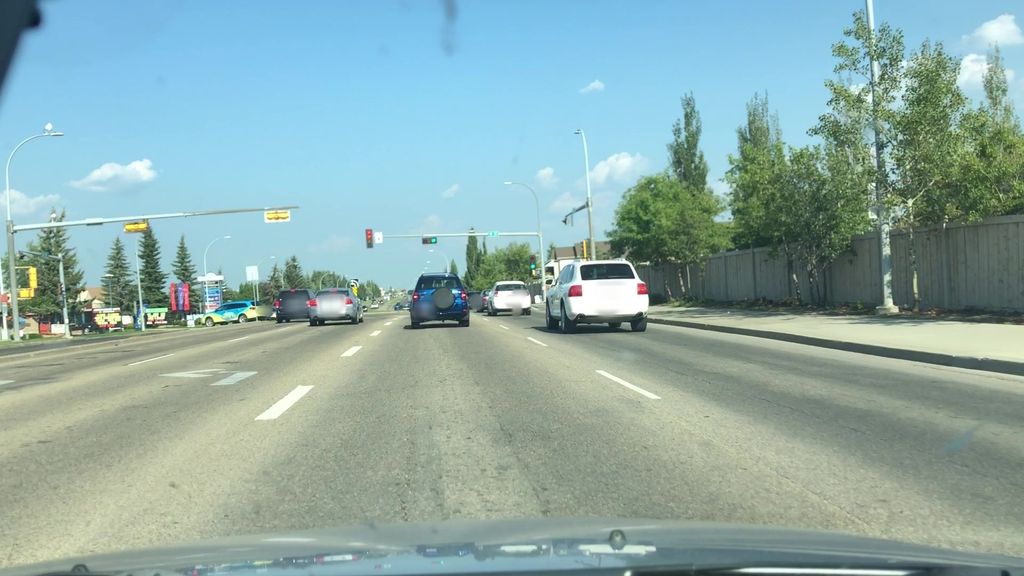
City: edmonton